Question: i have table like this

I want to calculate the amount of data using the column, for example in the last column type "poc" totaling 3,so i want create query where result type "poc" result 3.
how to count total as type in database?
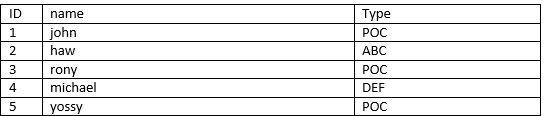
Answer: I think you want 'group by':
'''
select type, count(*)
from t
group by type;
'''